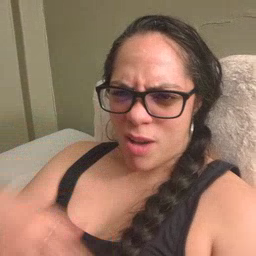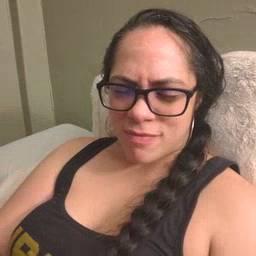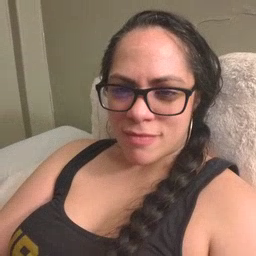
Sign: drop